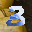
Label: 3